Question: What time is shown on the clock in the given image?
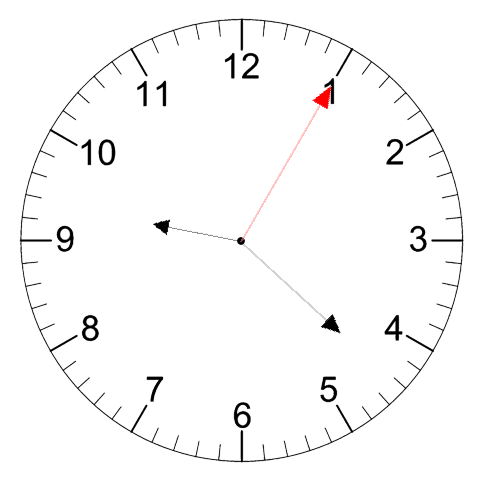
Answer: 09:22:05